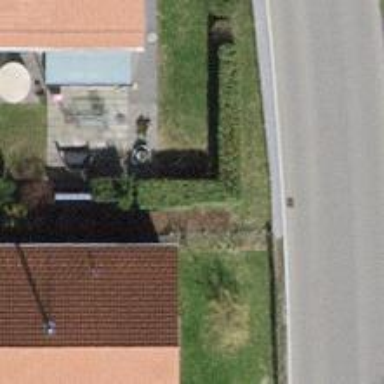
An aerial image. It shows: Hedge acting as barrier.